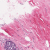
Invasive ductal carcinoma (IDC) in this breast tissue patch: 0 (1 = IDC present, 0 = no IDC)